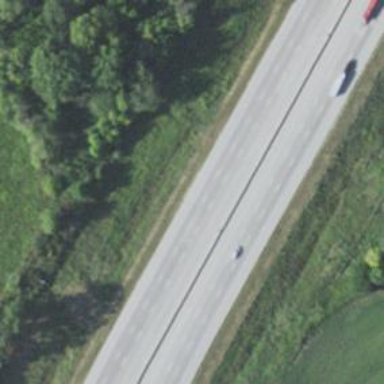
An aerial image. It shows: Motorway.